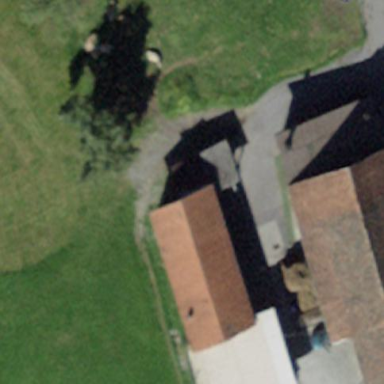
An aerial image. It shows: Farm auxiliary building.